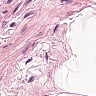
Metastatic tissue present: no